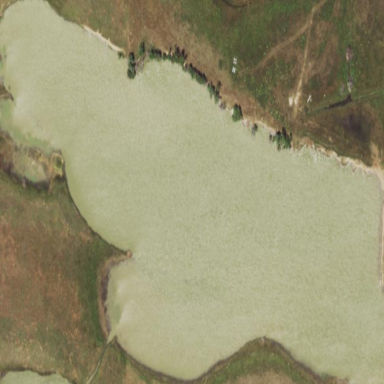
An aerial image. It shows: Reservoir.